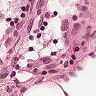
Metastatic tissue present: no